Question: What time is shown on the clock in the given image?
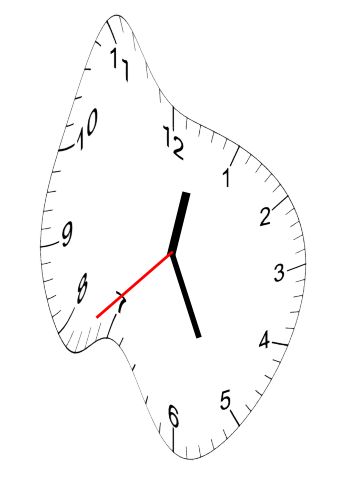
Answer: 12:25:38